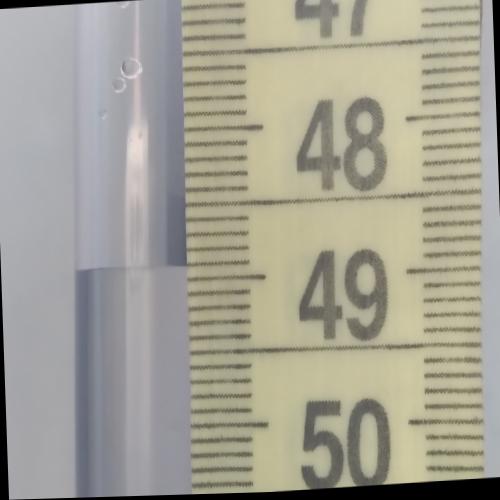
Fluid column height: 48.9 cm